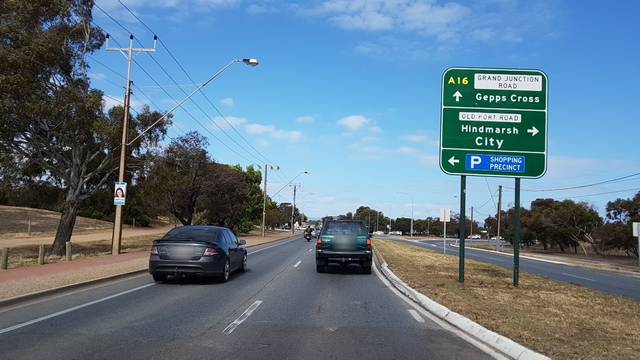
Region: Australia
Coordinates: -34.852, 138.5